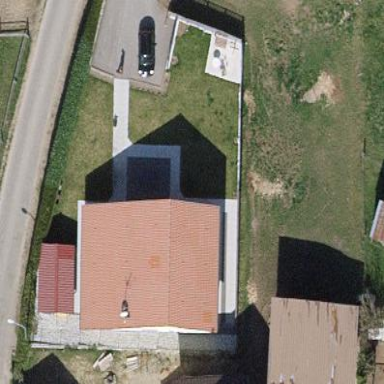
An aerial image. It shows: Simple and straightforward house.